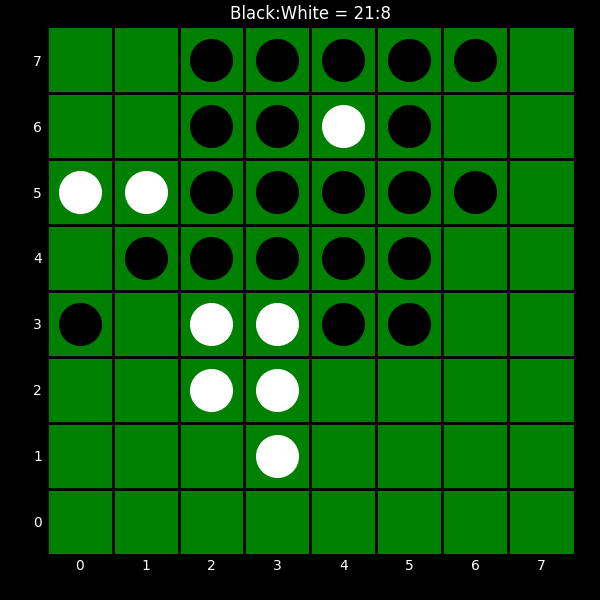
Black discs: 21
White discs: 8